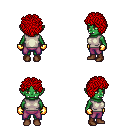
a pixel art fantasy rpg character, female body template, orc, green skin, white sleeveless shirt, magenta pants, red curly afro hairstyle, gold gloves, brown shoes, four views (front, back, left, right), 2x2 character sprite sheet, small pixel art, hard edges, no anti-aliasing